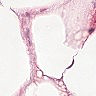
Metastatic tissue present: no